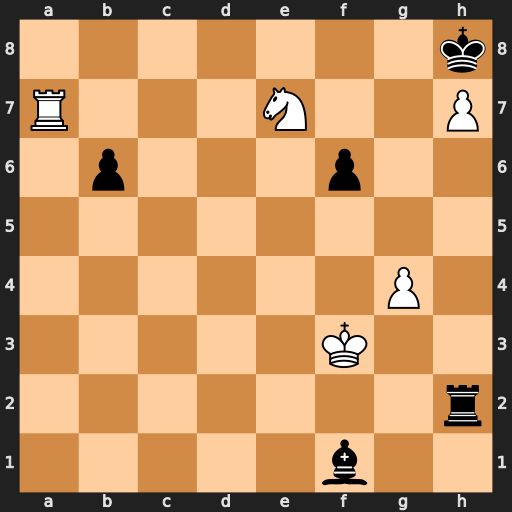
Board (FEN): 7k/R3N2P/1p3p2/8/6P1/5K2/7r/5b2
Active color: w
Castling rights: -
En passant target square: -
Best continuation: Ng6#